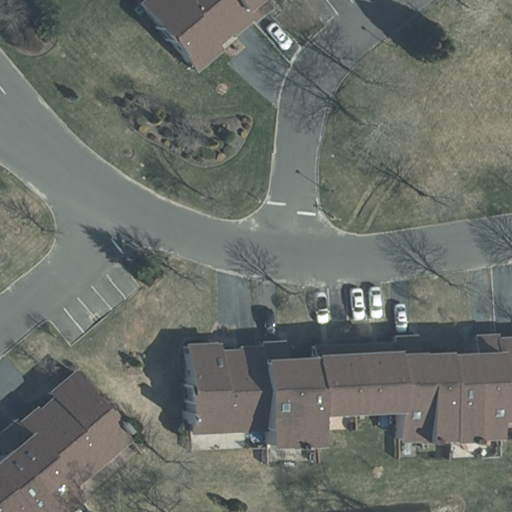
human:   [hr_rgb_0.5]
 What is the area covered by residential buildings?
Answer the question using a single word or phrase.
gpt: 1821m2

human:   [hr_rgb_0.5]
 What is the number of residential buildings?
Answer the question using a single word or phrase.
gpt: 3

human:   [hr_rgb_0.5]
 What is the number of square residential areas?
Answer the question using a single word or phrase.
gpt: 0

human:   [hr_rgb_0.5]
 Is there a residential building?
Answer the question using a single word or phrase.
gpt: yes

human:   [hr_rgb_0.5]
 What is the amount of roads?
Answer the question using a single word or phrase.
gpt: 3

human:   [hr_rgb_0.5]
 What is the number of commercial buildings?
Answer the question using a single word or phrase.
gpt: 0

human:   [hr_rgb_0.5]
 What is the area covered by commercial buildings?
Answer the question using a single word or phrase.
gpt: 0m2

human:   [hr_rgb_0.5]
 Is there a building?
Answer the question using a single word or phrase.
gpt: yes

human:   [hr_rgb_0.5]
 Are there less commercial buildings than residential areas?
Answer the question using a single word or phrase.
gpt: yes

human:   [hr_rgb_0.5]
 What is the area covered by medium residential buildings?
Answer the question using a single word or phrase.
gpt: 667m2

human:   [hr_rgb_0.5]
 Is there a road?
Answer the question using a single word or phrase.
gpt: yes

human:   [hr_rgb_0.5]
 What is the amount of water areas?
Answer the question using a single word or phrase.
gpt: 0

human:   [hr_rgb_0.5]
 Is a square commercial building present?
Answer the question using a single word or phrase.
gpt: no

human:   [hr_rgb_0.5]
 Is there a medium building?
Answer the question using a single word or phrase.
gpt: yes

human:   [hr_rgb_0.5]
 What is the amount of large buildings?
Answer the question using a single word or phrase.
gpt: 1

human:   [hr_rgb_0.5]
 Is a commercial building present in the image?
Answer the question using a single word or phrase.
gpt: no

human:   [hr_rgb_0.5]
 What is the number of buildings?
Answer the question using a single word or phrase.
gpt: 3

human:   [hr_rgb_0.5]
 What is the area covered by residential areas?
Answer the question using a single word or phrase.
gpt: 10632m2

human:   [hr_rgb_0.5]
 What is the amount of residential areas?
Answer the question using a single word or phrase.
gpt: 1

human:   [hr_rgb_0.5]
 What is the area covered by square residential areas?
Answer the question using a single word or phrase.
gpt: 0m2

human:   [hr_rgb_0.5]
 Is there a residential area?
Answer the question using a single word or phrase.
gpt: yes

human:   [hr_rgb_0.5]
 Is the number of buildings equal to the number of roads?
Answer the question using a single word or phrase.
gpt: yes

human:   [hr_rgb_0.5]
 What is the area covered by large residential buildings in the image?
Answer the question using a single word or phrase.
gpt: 1153m2

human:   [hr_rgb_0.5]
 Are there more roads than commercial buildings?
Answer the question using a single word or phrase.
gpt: yes

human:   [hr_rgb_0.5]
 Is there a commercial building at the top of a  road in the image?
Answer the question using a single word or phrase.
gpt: no

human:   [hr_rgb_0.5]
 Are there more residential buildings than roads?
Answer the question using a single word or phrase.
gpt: no

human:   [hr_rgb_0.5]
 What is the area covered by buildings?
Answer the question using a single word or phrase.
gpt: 1821m2

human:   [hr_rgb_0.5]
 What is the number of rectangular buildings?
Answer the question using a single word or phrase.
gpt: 1

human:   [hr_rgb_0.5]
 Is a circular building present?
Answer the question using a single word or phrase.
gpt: no

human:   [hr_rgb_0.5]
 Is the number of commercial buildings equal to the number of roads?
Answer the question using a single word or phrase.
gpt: no

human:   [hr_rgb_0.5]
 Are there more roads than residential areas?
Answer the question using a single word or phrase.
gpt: yes

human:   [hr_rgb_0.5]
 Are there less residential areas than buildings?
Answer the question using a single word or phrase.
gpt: yes

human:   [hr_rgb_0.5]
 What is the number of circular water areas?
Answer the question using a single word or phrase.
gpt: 0

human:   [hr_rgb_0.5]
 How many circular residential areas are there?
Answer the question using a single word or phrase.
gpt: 0

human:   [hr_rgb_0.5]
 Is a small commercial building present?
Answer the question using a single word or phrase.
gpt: no

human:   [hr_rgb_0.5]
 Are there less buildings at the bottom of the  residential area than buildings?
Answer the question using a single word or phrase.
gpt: yes

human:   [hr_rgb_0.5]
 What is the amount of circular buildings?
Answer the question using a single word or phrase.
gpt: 0

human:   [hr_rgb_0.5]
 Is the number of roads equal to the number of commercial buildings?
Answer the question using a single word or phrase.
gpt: no

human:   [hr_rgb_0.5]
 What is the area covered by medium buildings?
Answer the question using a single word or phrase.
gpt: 667m2

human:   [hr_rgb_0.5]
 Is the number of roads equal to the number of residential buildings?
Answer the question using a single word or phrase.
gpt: yes

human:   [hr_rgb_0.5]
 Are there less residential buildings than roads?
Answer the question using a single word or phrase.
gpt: no

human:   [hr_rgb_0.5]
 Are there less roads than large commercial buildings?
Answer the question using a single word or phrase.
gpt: no

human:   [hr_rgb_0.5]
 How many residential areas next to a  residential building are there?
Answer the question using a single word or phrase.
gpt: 1

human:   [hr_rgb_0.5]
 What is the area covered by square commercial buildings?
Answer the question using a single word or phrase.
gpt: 0m2

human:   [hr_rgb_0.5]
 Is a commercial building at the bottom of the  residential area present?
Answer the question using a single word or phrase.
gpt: no

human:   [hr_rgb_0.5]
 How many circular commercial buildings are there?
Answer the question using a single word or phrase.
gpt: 0

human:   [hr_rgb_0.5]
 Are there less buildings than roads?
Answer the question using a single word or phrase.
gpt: no

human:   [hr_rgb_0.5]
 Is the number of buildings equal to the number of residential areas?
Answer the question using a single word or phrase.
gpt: no

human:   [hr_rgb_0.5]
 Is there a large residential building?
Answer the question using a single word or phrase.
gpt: yes

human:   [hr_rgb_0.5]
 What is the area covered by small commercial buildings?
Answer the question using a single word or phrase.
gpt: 0m2

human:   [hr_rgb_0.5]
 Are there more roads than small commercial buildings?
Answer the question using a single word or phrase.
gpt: yes

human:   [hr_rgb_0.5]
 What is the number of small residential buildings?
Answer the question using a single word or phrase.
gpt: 0

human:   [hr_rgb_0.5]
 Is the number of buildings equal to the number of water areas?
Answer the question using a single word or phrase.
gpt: no

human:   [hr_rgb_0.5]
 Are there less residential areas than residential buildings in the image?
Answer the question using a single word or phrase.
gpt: yes

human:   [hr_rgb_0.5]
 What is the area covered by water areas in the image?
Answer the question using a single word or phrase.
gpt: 0m2

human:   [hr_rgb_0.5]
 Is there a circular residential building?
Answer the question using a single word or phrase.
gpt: no

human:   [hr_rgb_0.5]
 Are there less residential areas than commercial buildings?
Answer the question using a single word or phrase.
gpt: no

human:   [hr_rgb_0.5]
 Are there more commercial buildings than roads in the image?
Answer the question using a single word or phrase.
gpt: no

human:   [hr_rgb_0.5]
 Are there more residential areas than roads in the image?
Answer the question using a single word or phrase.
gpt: no

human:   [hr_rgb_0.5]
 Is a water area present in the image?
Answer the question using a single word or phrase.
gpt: no

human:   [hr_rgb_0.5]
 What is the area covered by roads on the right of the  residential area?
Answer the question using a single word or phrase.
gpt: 0m2

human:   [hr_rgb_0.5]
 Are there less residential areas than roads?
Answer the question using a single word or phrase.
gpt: yes

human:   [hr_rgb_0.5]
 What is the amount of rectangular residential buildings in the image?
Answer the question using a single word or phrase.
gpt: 1

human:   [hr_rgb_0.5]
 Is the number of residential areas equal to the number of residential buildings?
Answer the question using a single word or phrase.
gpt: no